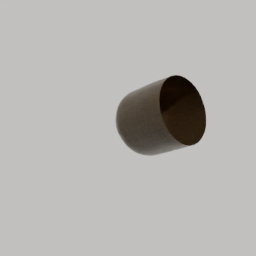
Label: decoration